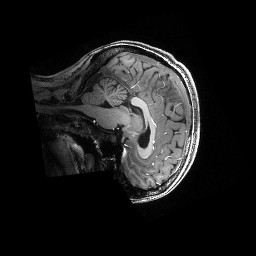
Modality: T1w
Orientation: sagittal
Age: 25
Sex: female
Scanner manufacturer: siemens
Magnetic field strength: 6.98 T
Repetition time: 3.1 s
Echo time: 0.00252 s